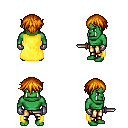
a pixel art fantasy rpg character, male body template, orc, green skin, yellow cape, gold greaves, dark blonde short bangs hairstyle, metal gloves, dagger, four views (front, back, left, right), 2x2 character sprite sheet, small pixel art, hard edges, no anti-aliasing